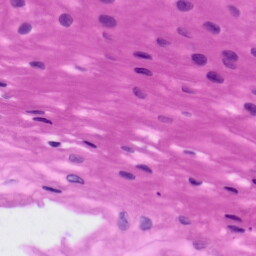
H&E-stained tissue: Tonsil